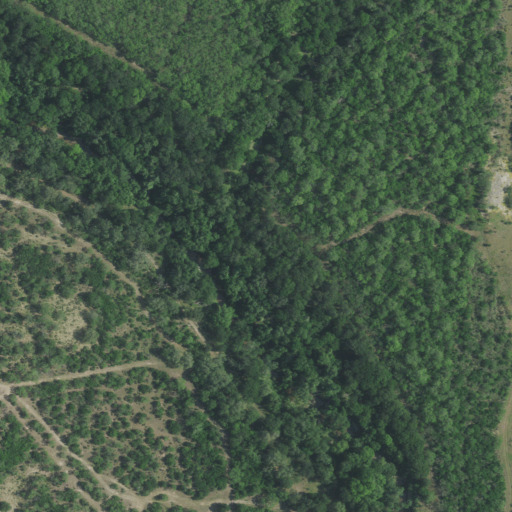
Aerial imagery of valley in Texas named Brush Pen Hollow containing shrub, mixed forest, deciduous forest, and woody wetlands